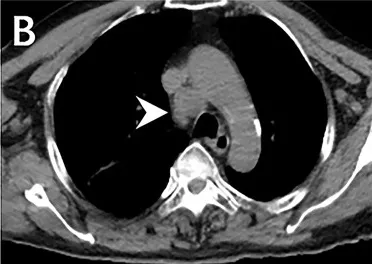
The delay 18F-FDG PET/CT revealed elevated activity foci in the mediastinum, with a SUVmax of 7.0. . CT.
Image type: radiology (ct)